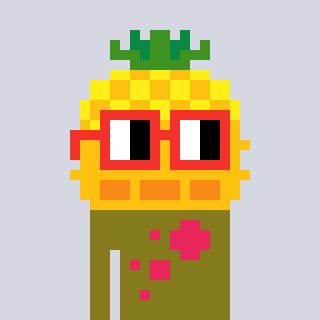
a pixel art character with square red glasses, a pineapple-shaped head and a gunk-colored body on a cool background